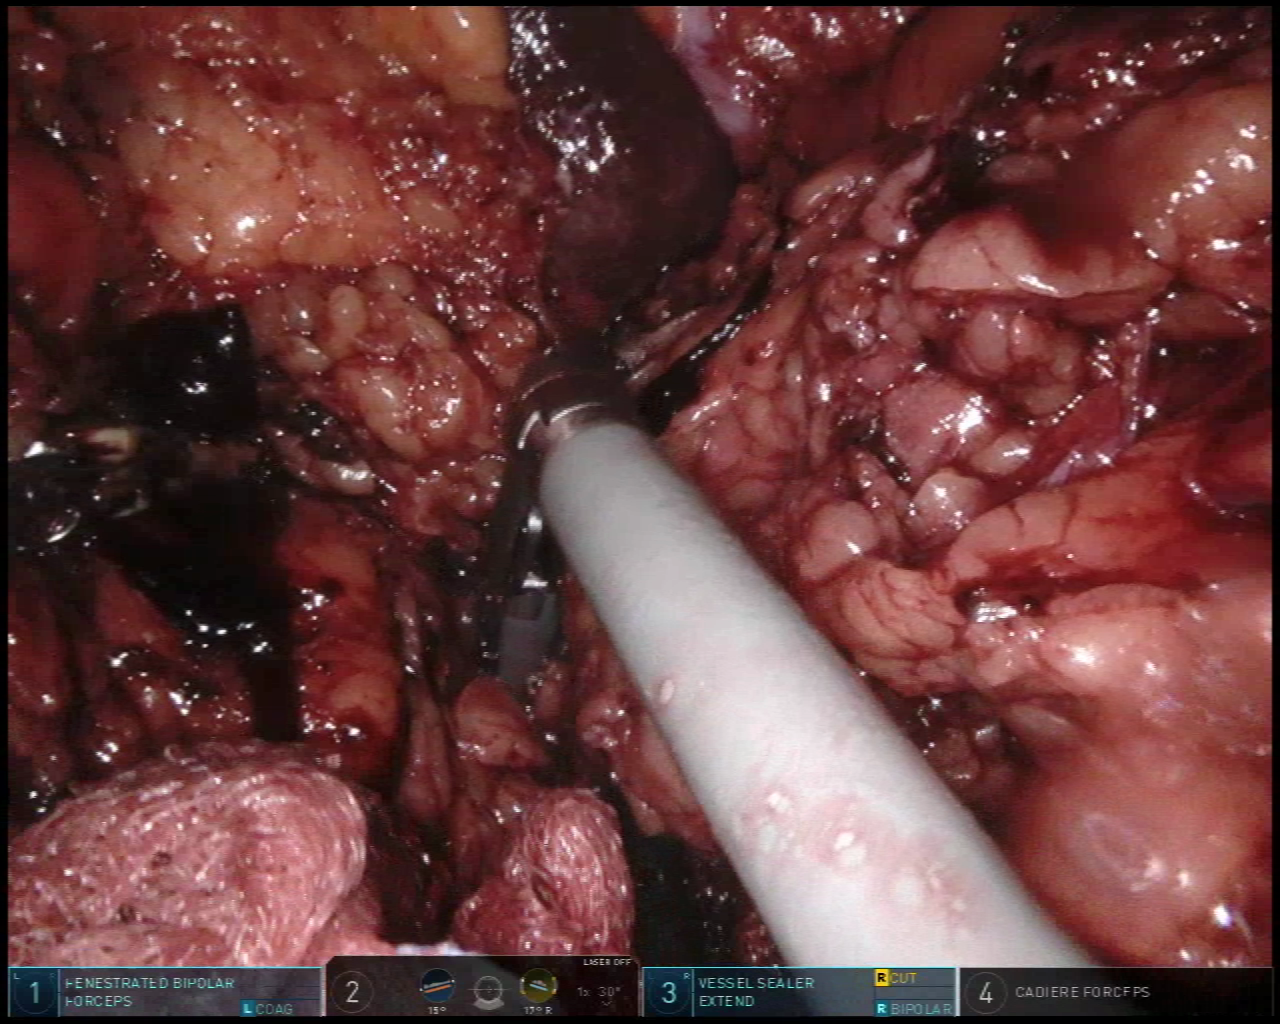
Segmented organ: spleen
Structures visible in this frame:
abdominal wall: yes
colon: yes
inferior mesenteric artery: no
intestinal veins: no
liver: no
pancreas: no
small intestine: no
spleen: yes
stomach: no
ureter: no
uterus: no
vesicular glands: no